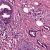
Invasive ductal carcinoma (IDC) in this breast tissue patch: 1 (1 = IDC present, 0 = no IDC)